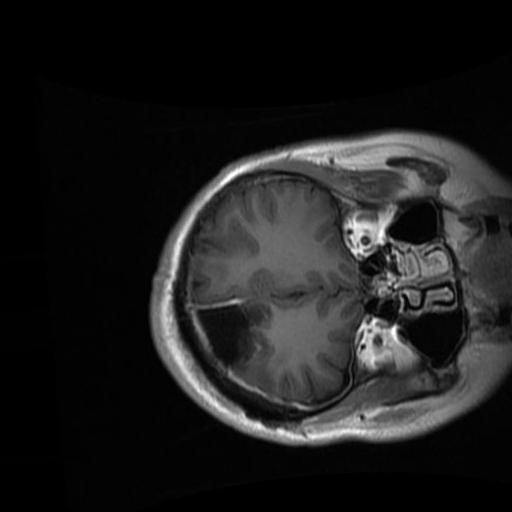
Label: brain_glioma